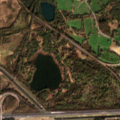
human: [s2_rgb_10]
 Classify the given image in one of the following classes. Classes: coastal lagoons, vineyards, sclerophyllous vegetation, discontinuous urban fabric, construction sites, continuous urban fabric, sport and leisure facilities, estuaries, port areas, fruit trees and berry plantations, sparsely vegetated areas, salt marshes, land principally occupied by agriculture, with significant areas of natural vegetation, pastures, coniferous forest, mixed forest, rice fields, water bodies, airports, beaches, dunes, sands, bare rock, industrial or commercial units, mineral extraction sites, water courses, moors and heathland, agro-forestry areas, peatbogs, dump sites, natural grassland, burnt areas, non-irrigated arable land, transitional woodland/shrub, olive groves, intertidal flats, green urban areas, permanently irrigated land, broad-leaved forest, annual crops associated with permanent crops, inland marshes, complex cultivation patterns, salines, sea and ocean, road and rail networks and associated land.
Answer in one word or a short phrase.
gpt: discontinuous urban fabric, road and rail networks and associated land, airports, pastures, complex cultivation patterns, moors and heathland, transitional woodland/shrub, inland marshes